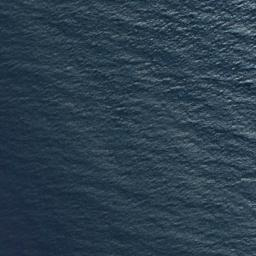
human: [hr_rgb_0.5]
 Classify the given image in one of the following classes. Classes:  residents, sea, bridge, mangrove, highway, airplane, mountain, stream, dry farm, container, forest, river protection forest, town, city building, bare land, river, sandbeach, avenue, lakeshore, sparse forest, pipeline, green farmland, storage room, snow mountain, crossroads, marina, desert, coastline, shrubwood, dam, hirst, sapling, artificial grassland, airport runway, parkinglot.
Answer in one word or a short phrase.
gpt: sea